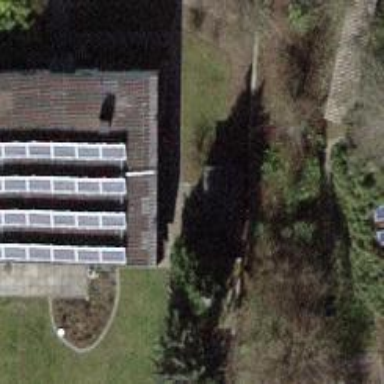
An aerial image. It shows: Terrace building.